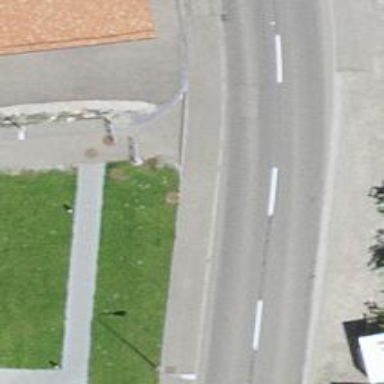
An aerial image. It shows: Cycle barrier.